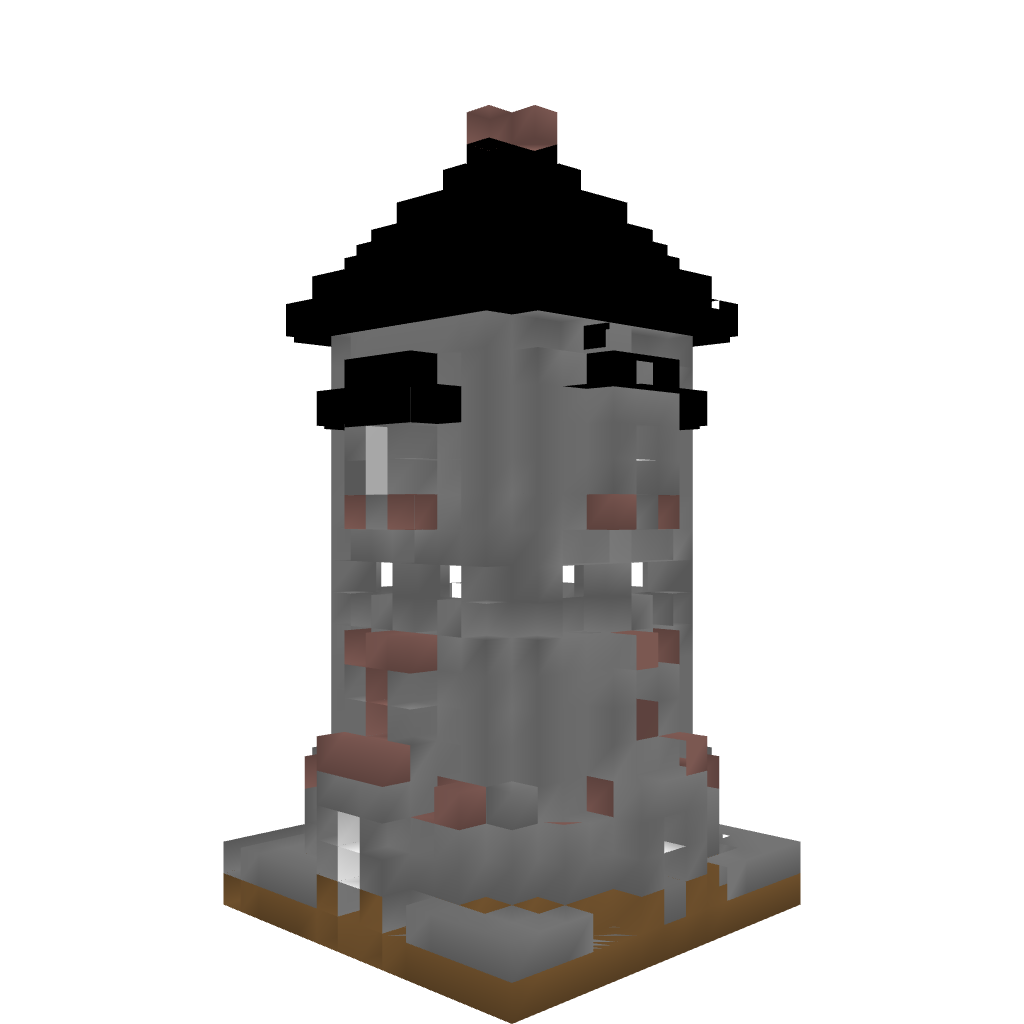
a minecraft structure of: Medieval Stonebrick Watchtower with roof